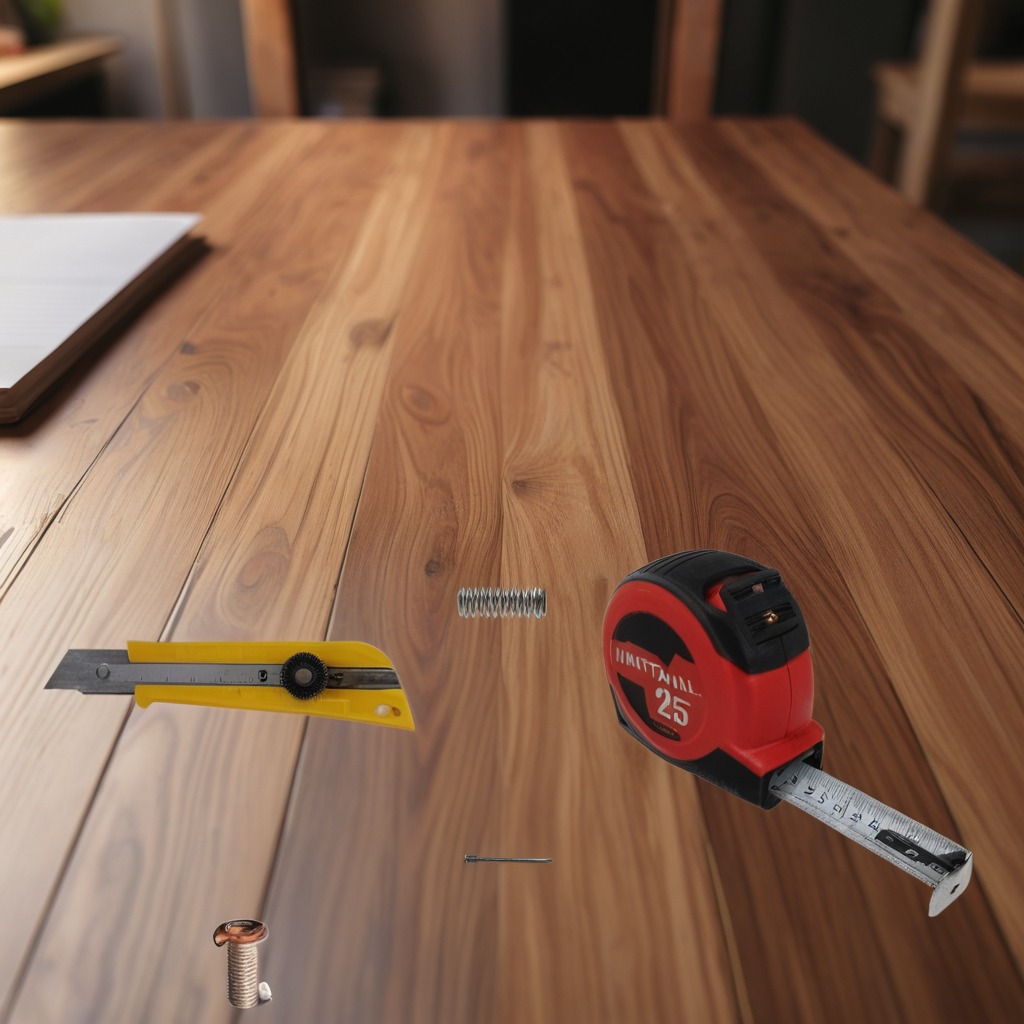
A utility knife, a measuring tape, a metal machine screw, an iron nail, and a coiled metal spring are lying on the wooden table in a carpentry studio.